Chest X-ray. View position: AP
Patient age: 70
Patient sex: F
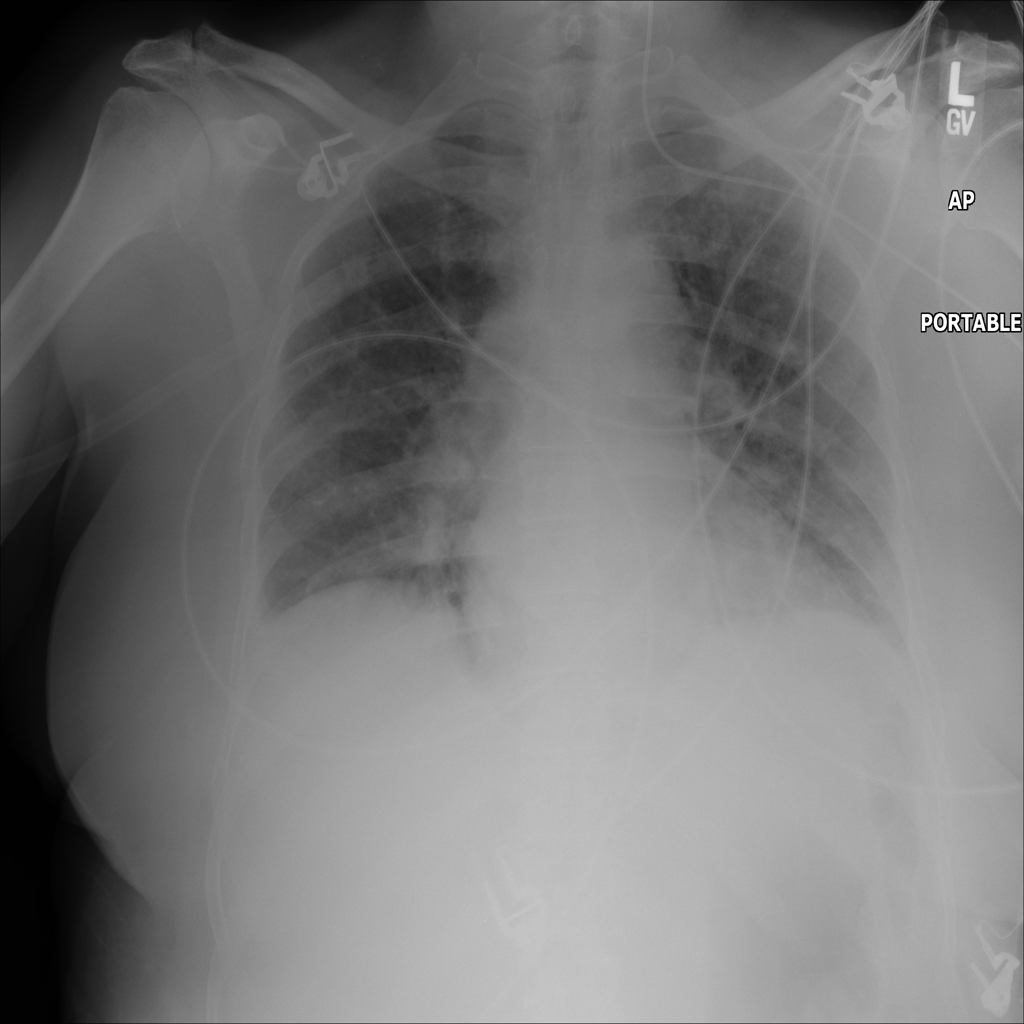
Finding: Pneumothorax